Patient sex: F
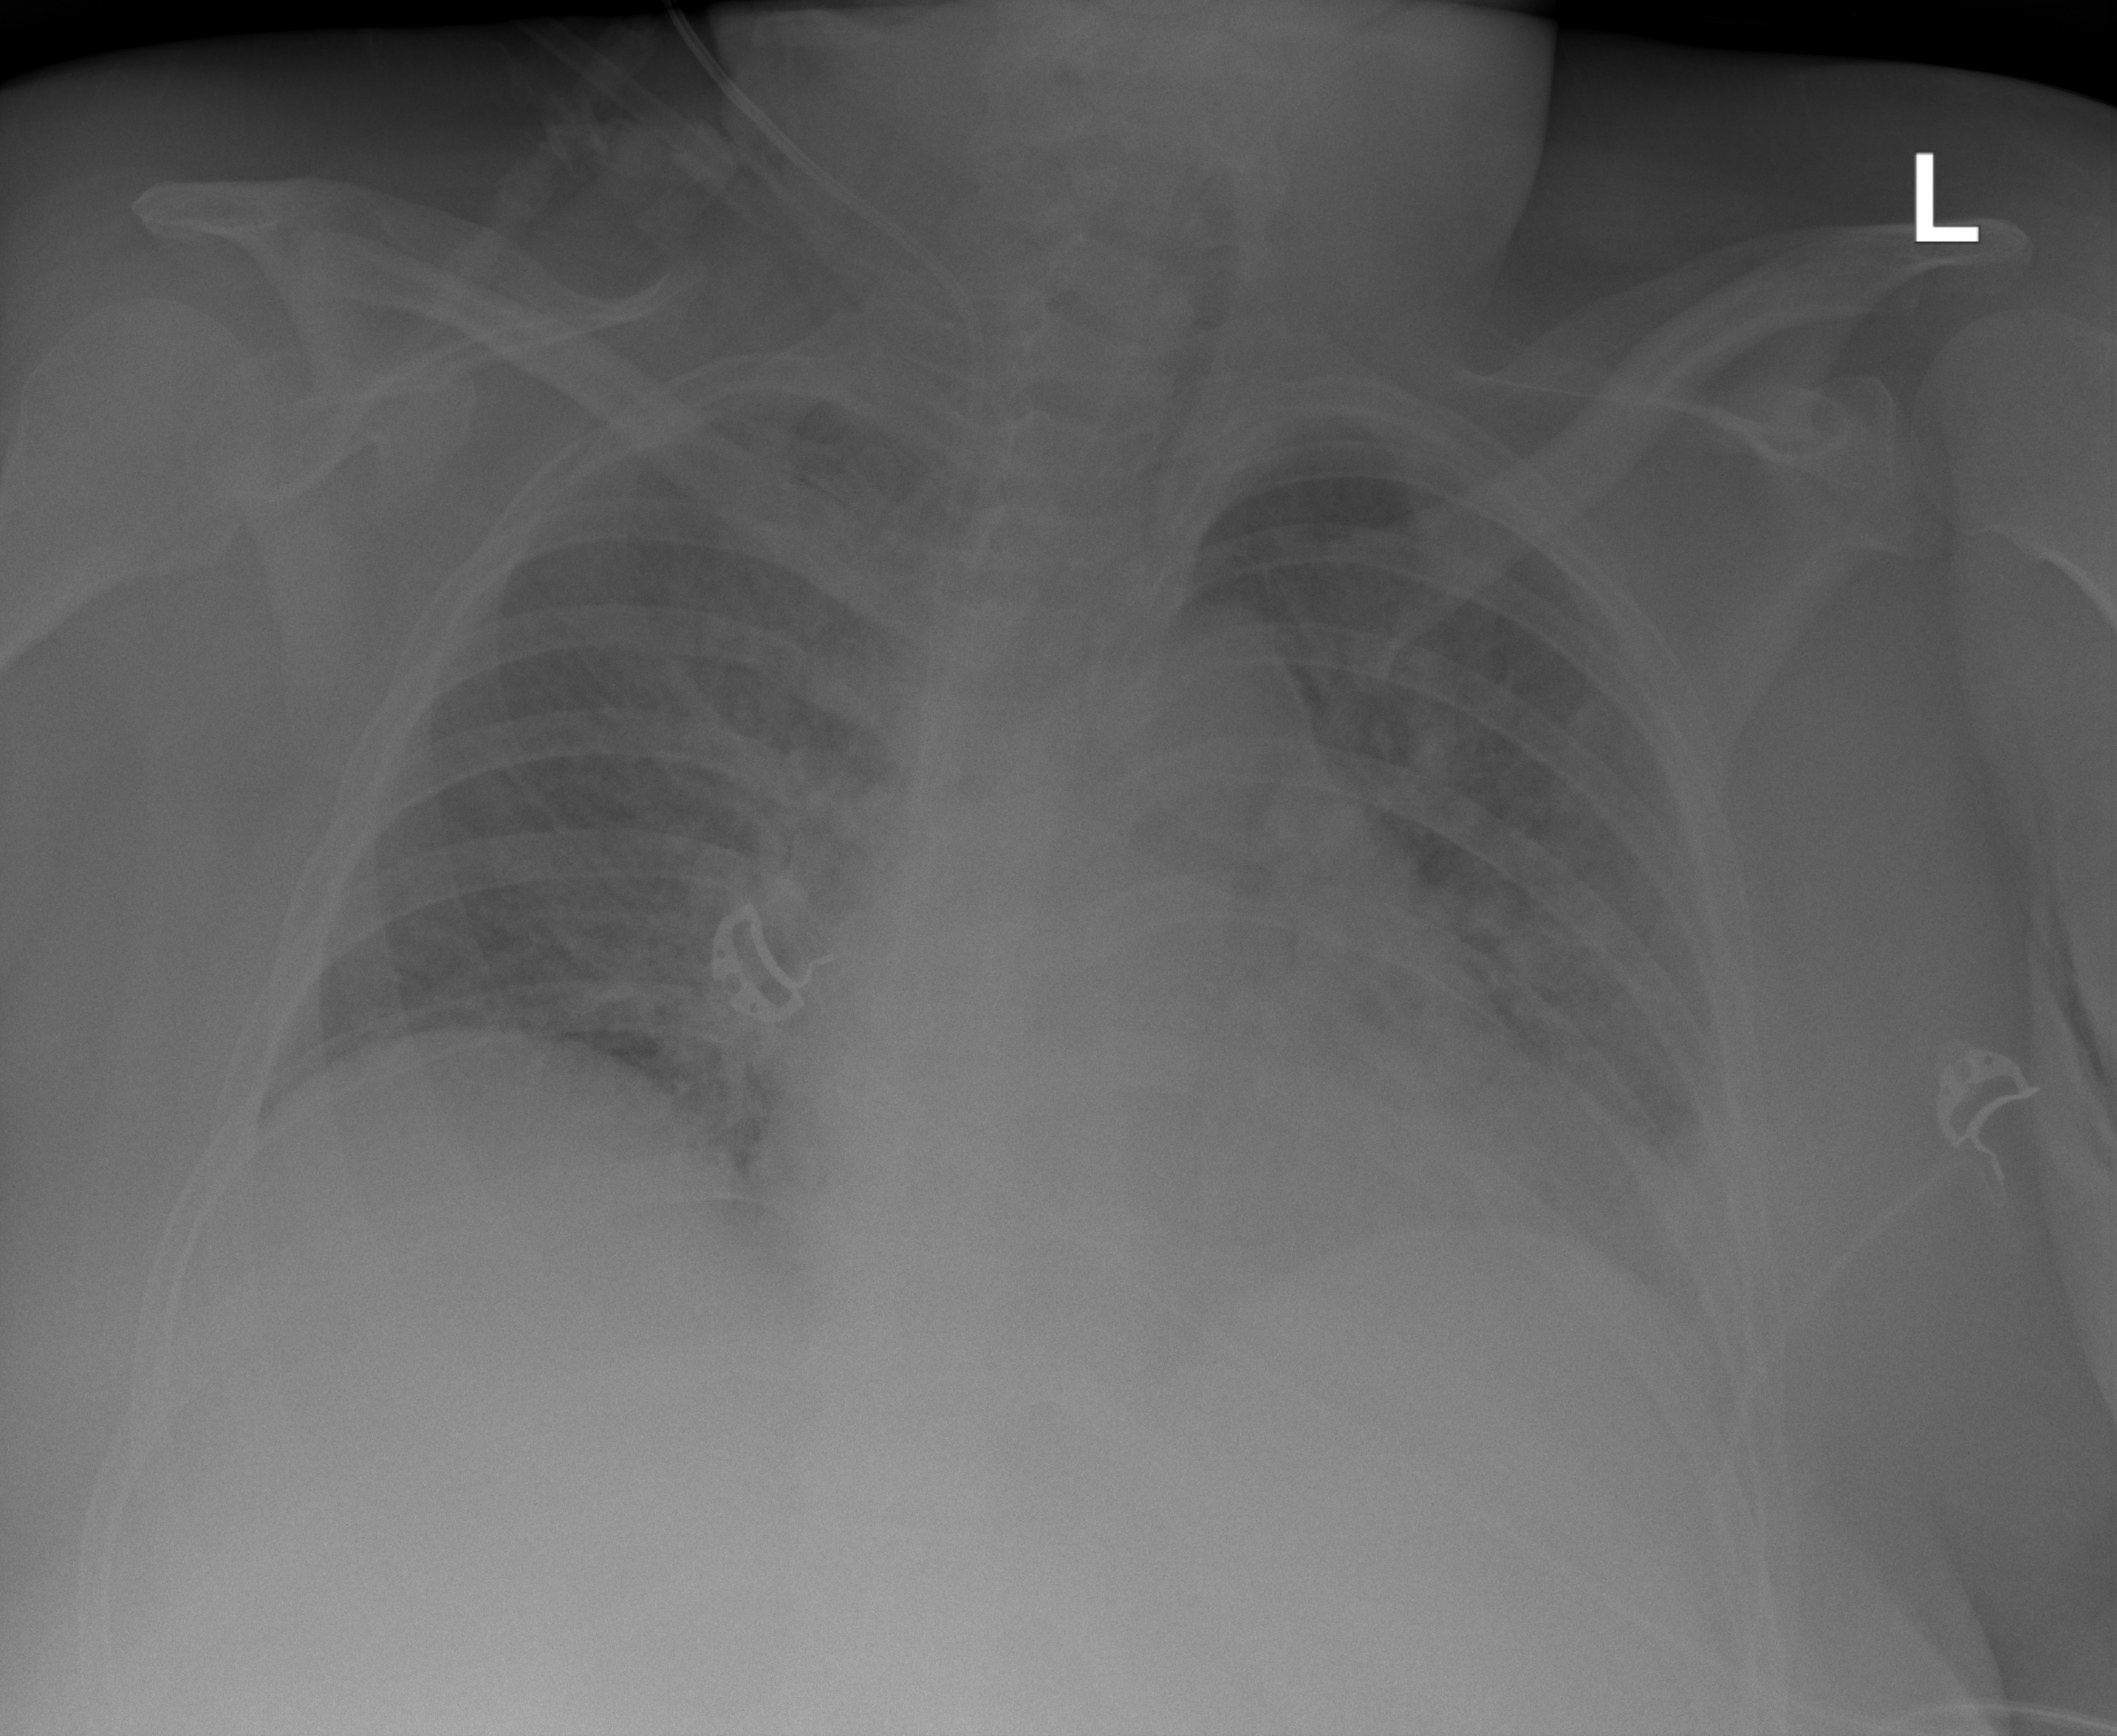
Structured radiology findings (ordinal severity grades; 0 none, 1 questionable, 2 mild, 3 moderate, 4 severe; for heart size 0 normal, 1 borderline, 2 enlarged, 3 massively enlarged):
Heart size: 2
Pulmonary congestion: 2
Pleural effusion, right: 0
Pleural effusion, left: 2
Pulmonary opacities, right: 3
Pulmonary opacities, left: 3
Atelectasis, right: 2
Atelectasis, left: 2